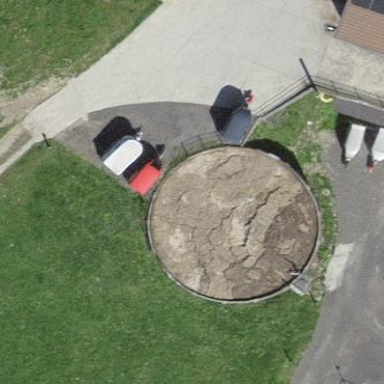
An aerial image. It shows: Storage tank with man-made structure.